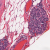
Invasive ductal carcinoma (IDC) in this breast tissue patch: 0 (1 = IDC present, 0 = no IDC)